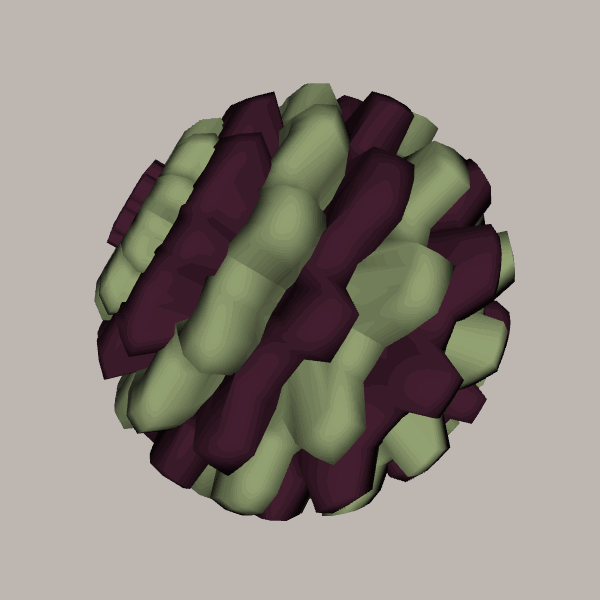
Background: light